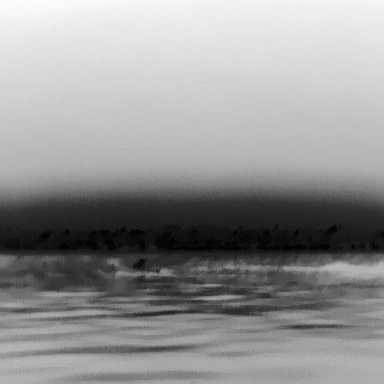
There is a canoe in the infrared image.